Aerial crown-view tile of a tropical tree (Barro Colorado Island, Panama), acquired 20250818:
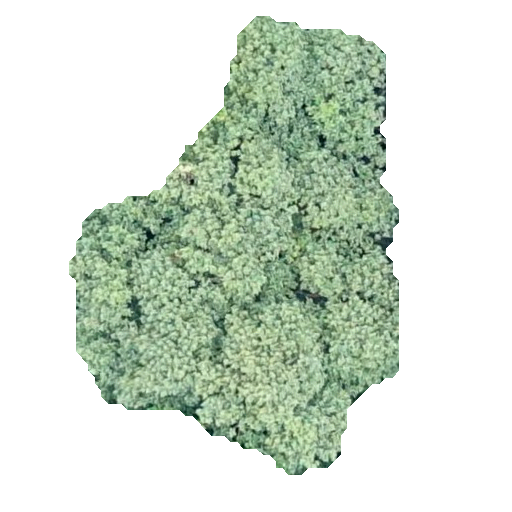
Species: Hieronyma alchorneoides
GBIF accepted scientific name: Hieronyma alchorneoides
Crown area: 144.049 m²